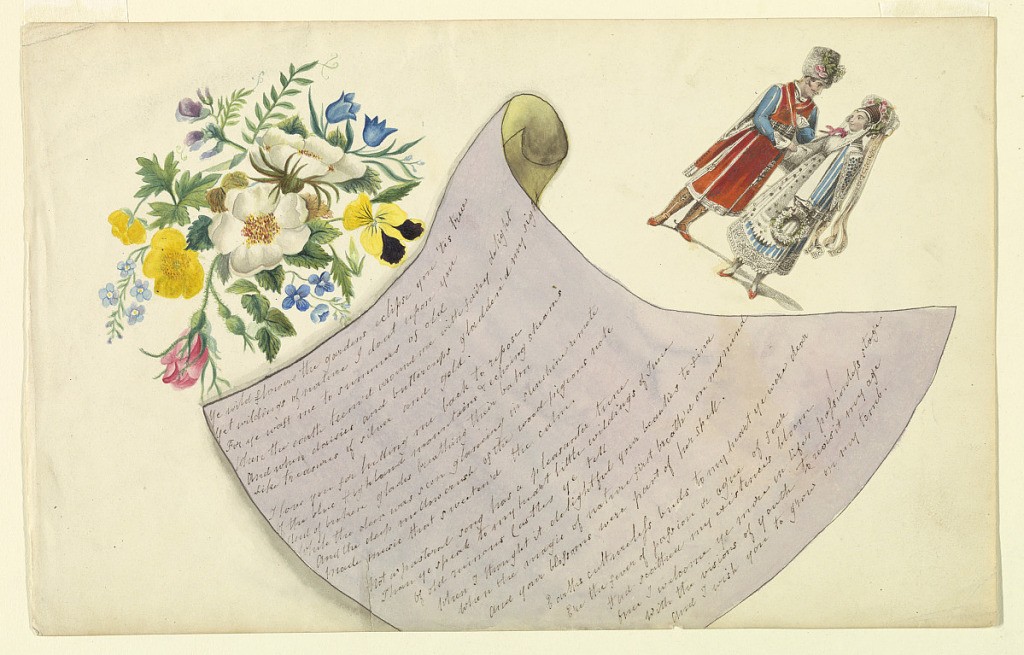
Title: Remembrance Greeting
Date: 1830–1840
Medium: Engraving, brush and watercolor montage on paper
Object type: Greeting Card
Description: Bunch of wood roses, left; below, an inscriptional ribbon carrying a six-line poem in four verses. Upper right, an engraving montage of a Russian Cossack and his bride.